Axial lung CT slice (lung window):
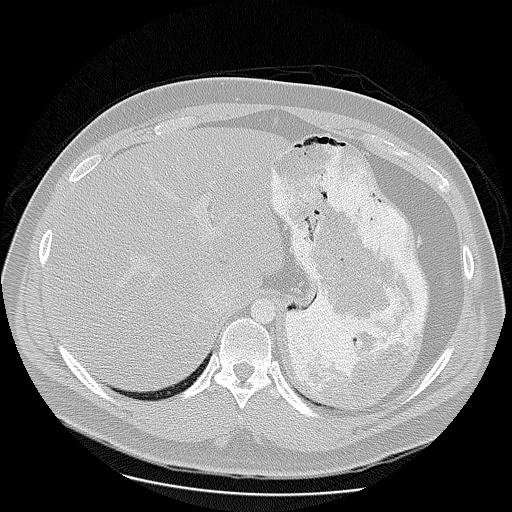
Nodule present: no